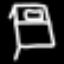
Label: bed